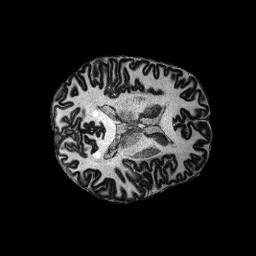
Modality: MP2RAGE
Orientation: axial